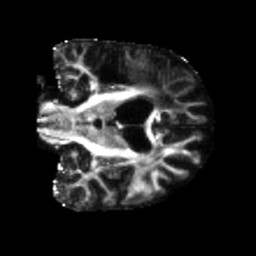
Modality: FA
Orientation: coronal
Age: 52
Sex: male
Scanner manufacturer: siemens
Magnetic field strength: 3 T
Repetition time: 5.47 s
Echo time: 0.0854 s